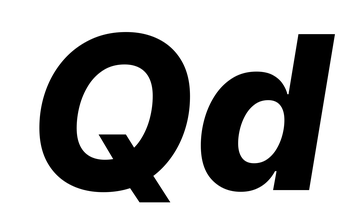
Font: Inter-Italic_ExtraBold_Italic